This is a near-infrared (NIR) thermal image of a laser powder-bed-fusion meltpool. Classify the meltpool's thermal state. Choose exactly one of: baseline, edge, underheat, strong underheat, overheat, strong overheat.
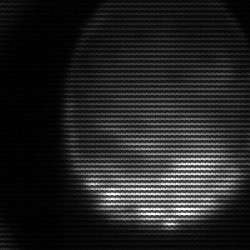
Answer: edge